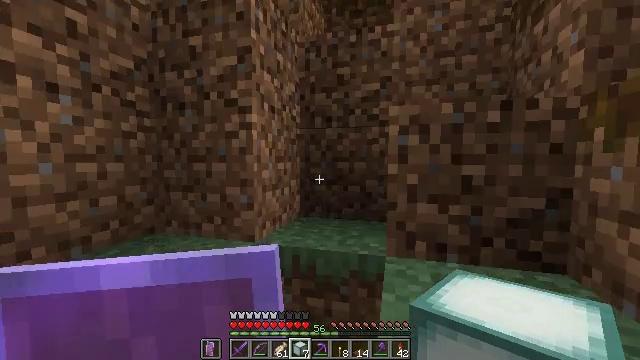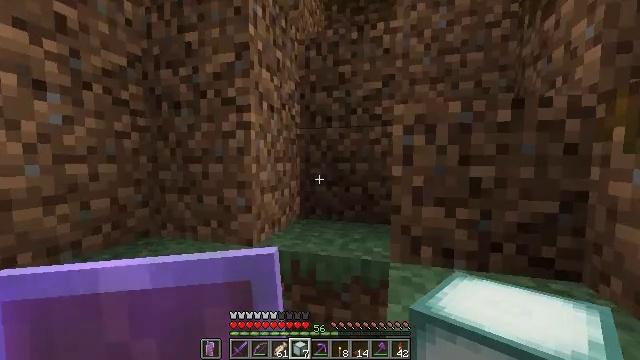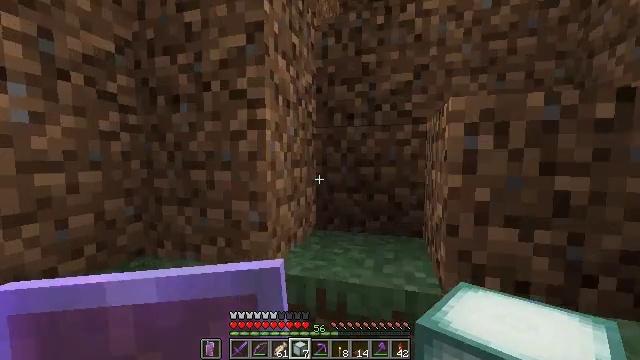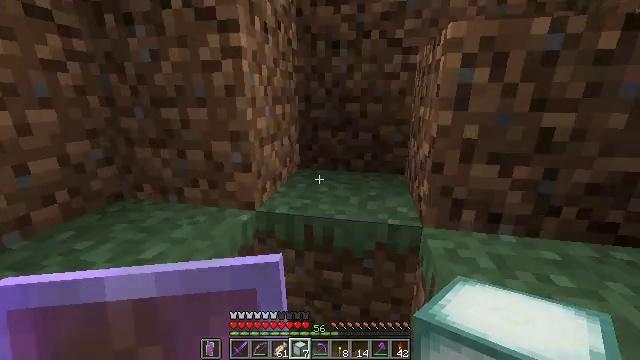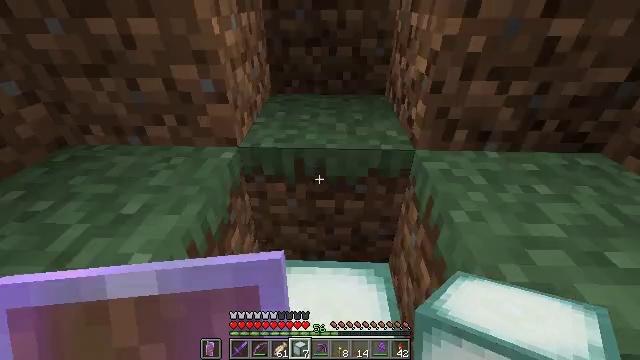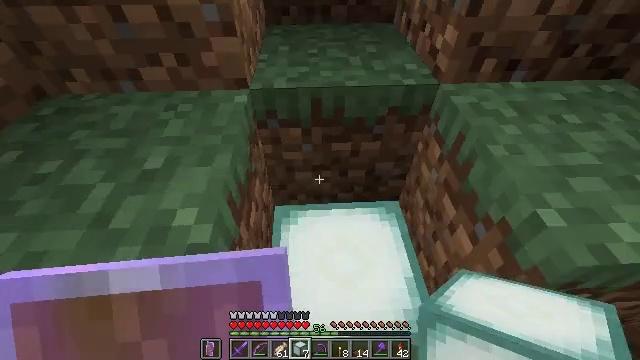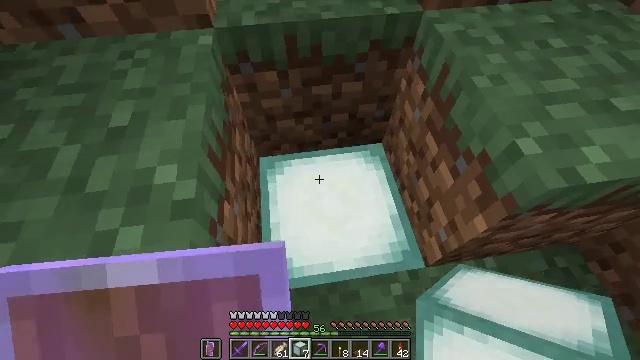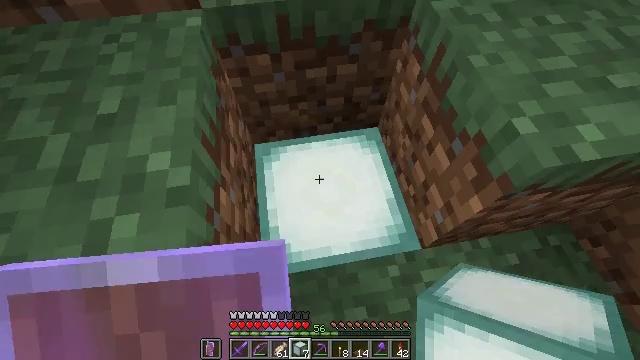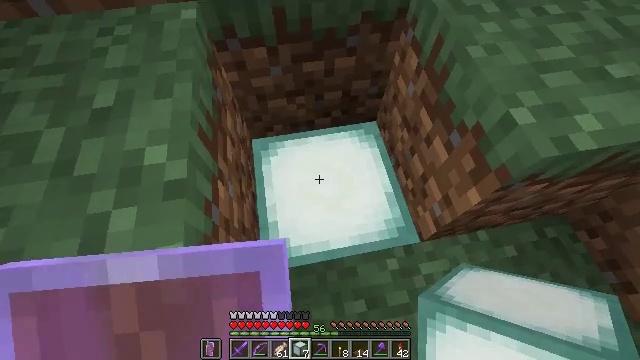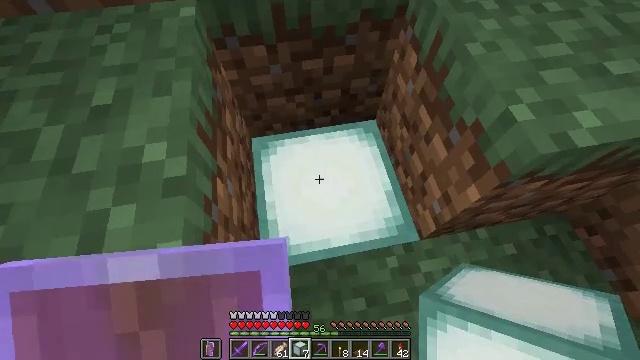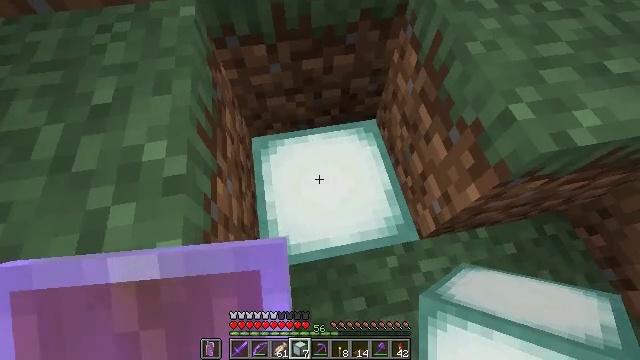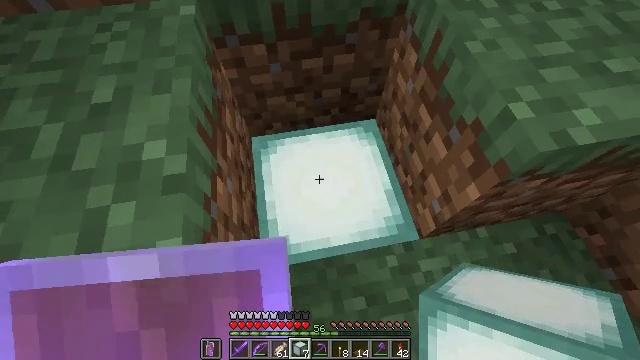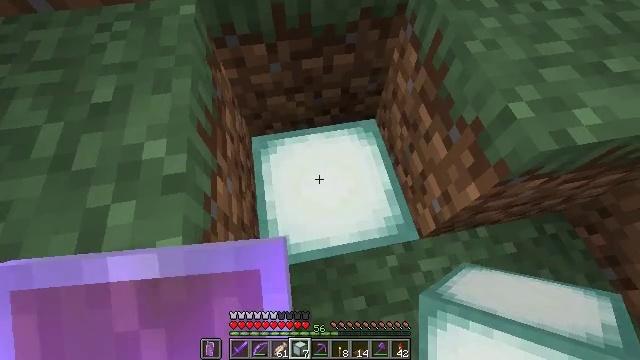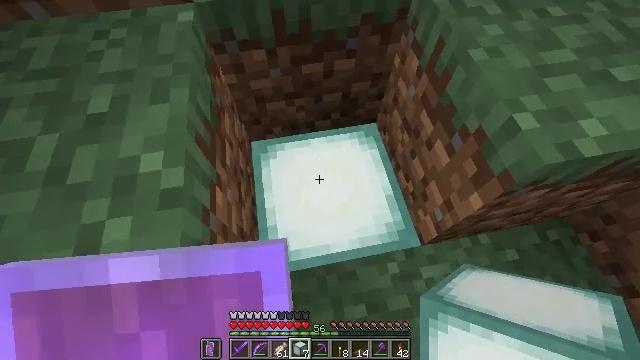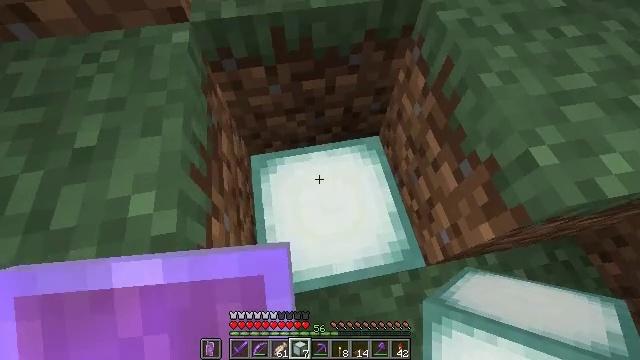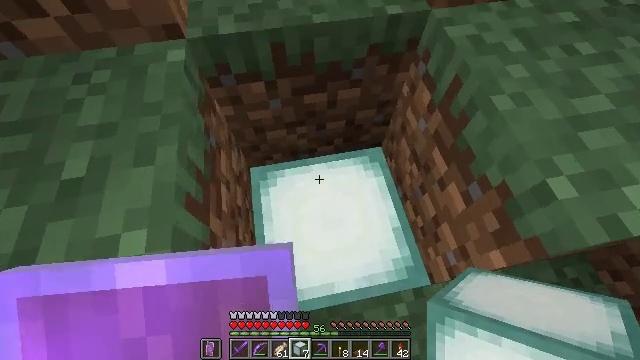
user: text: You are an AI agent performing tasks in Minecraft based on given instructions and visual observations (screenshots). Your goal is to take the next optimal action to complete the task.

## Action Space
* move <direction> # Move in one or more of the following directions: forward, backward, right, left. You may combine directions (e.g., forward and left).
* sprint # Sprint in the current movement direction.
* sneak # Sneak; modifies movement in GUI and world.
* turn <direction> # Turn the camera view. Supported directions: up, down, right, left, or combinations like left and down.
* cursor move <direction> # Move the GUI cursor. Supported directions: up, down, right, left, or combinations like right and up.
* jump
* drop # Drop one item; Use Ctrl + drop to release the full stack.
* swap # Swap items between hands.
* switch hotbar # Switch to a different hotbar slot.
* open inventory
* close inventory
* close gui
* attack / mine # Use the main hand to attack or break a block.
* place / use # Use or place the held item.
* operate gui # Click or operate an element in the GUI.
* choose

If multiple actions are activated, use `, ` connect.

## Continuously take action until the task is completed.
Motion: motion action
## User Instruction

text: Harvest the sea lantern from its structure.
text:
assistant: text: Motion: move forward and move left
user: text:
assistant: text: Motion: move forward and move left
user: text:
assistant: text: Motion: move left, turn right and down
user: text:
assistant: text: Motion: move left, turn right and down
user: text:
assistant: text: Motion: turn right and down
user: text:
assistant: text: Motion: turn right and down
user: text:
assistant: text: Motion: turn right and down
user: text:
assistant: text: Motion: no_op
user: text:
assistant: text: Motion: no_op
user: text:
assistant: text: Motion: no_op
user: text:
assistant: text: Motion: no_op
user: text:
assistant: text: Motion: no_op
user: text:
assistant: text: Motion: move forward
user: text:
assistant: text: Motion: move forward
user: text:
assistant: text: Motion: move forward
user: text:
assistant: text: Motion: move forward
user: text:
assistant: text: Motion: move forward, turn left and up, jump
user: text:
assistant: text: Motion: move forward, turn left and up, jump
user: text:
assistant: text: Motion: move forward, turn up, jump
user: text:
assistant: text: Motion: move forward, turn up, jump
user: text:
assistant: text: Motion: move forward, turn up, jump
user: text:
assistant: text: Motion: move forward, jump
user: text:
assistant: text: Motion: move forward
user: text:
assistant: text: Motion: move forward
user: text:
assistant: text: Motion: no_op
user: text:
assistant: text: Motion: no_op
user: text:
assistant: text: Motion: turn down
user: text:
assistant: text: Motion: turn left and down
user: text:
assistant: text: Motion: turn right and down
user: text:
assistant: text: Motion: turn right and down